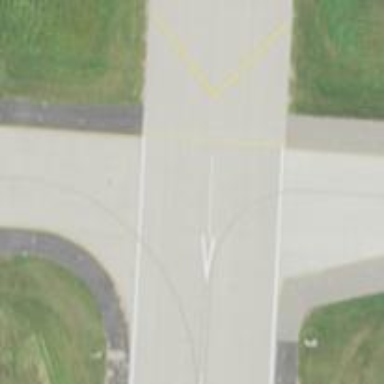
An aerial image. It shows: Displaced threshold on airport runway.